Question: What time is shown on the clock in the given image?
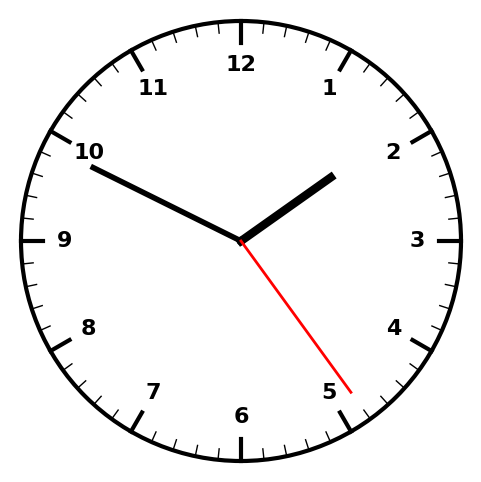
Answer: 01:49:24